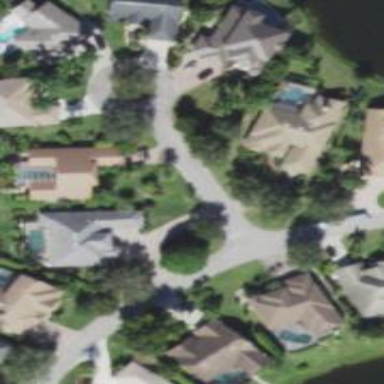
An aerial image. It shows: Residential road.